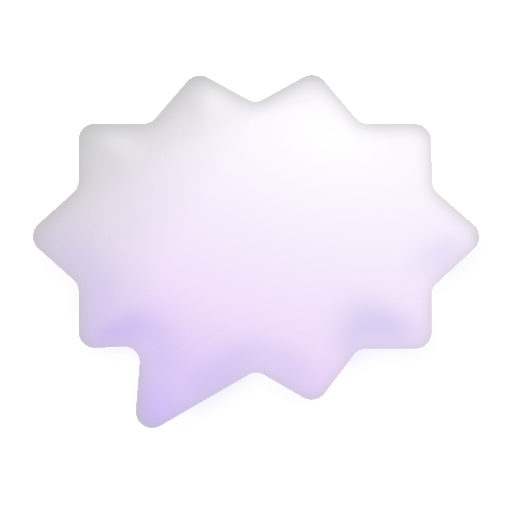
right anger bubble color